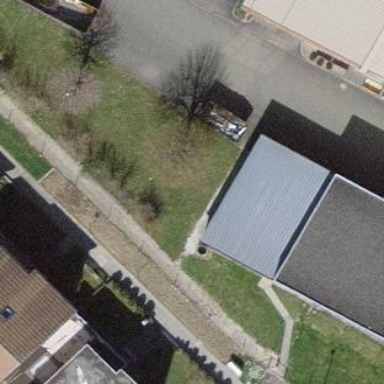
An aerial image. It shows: View of roof of building.